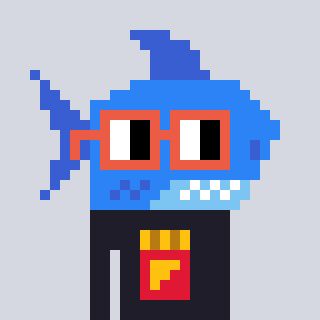
a pixel art character with square orange glasses, a shark-shaped head and a grayscale-colored body on a cool background